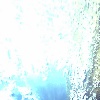
Label: sunburn